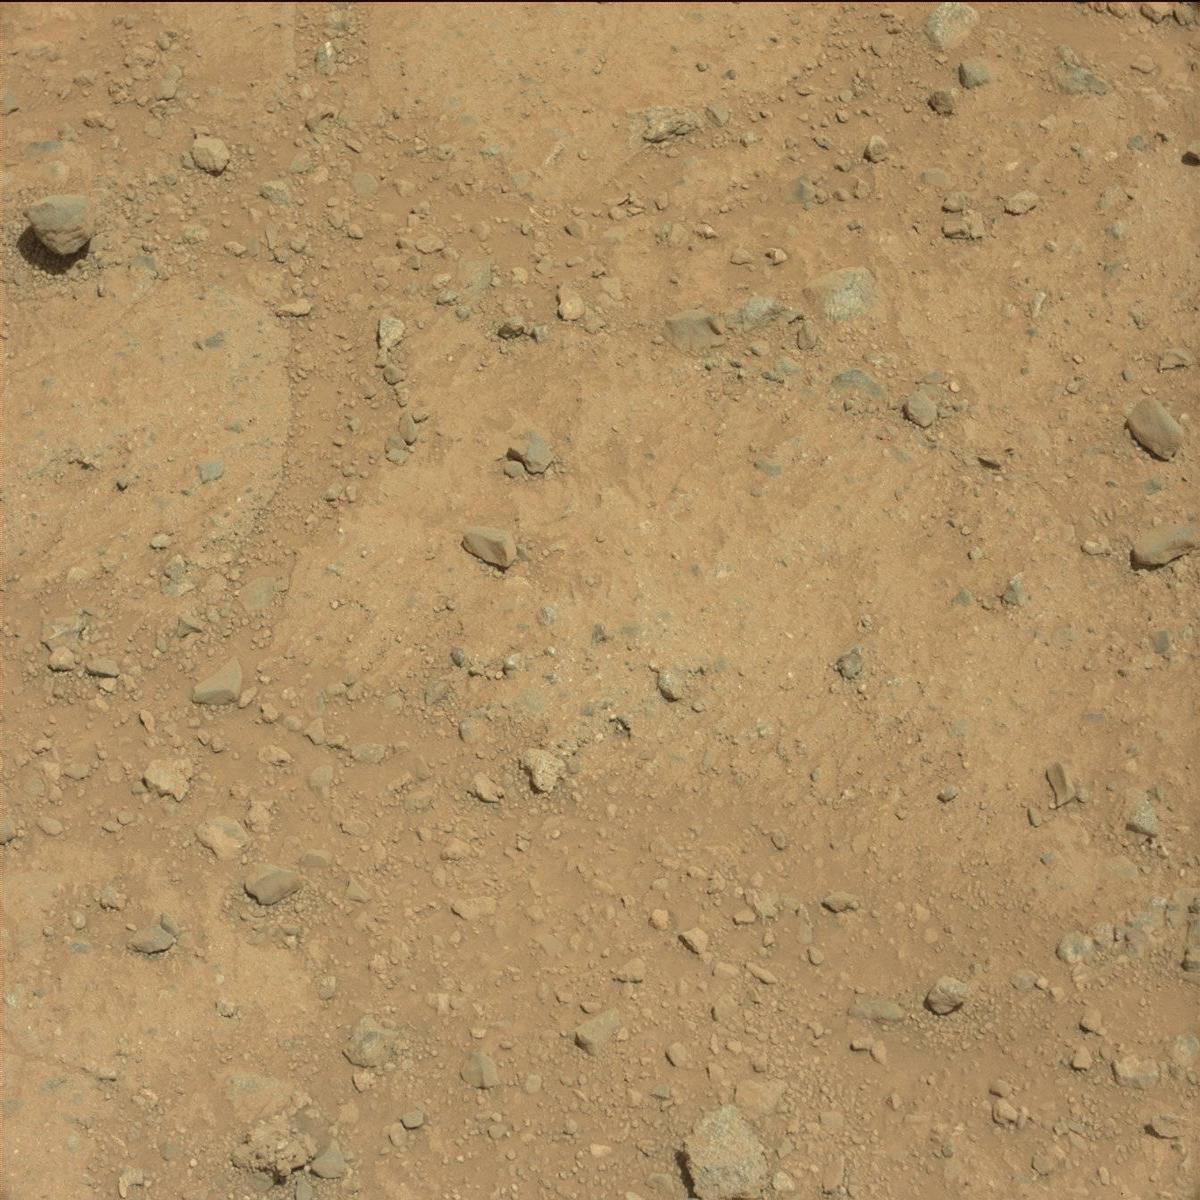
Terrain classes present: Bedrock, Rock, Sand / Soil